Field crop: maize
Growth stage: 2
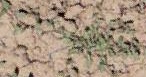
Species: convolvulus